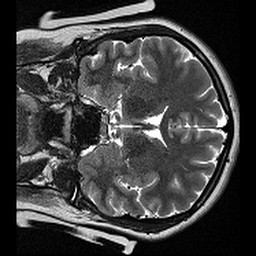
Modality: T2w
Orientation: coronal